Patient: sex F, age 54
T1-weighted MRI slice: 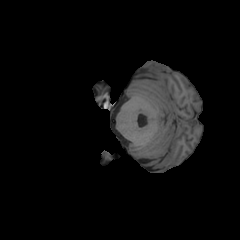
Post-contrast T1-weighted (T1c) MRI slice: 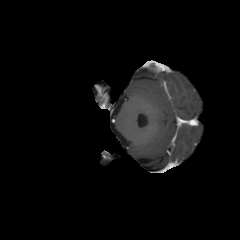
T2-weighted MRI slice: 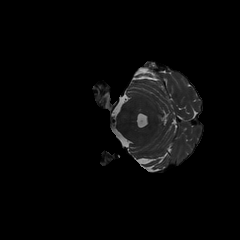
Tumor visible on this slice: no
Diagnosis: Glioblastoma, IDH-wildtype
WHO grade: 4